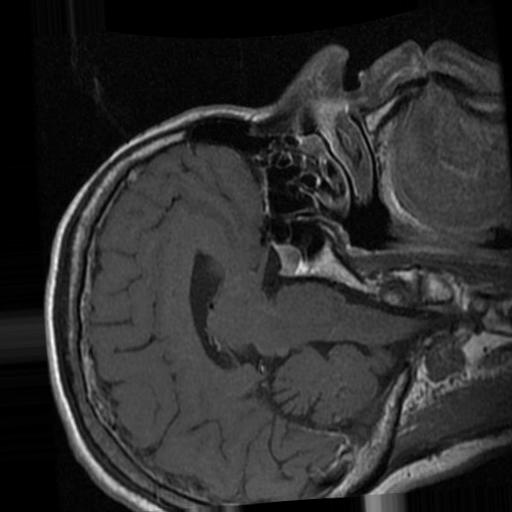
Label: brain_tumor